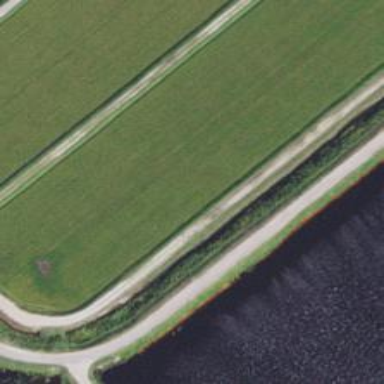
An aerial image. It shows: Canal.